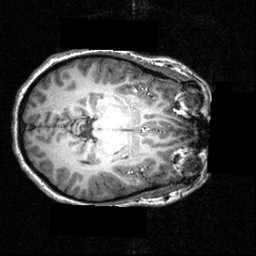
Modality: T1w
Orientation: axial
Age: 21
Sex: female
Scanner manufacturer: siemens
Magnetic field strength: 3.951 T
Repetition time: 1.5 s
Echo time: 0.00335 s